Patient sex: M
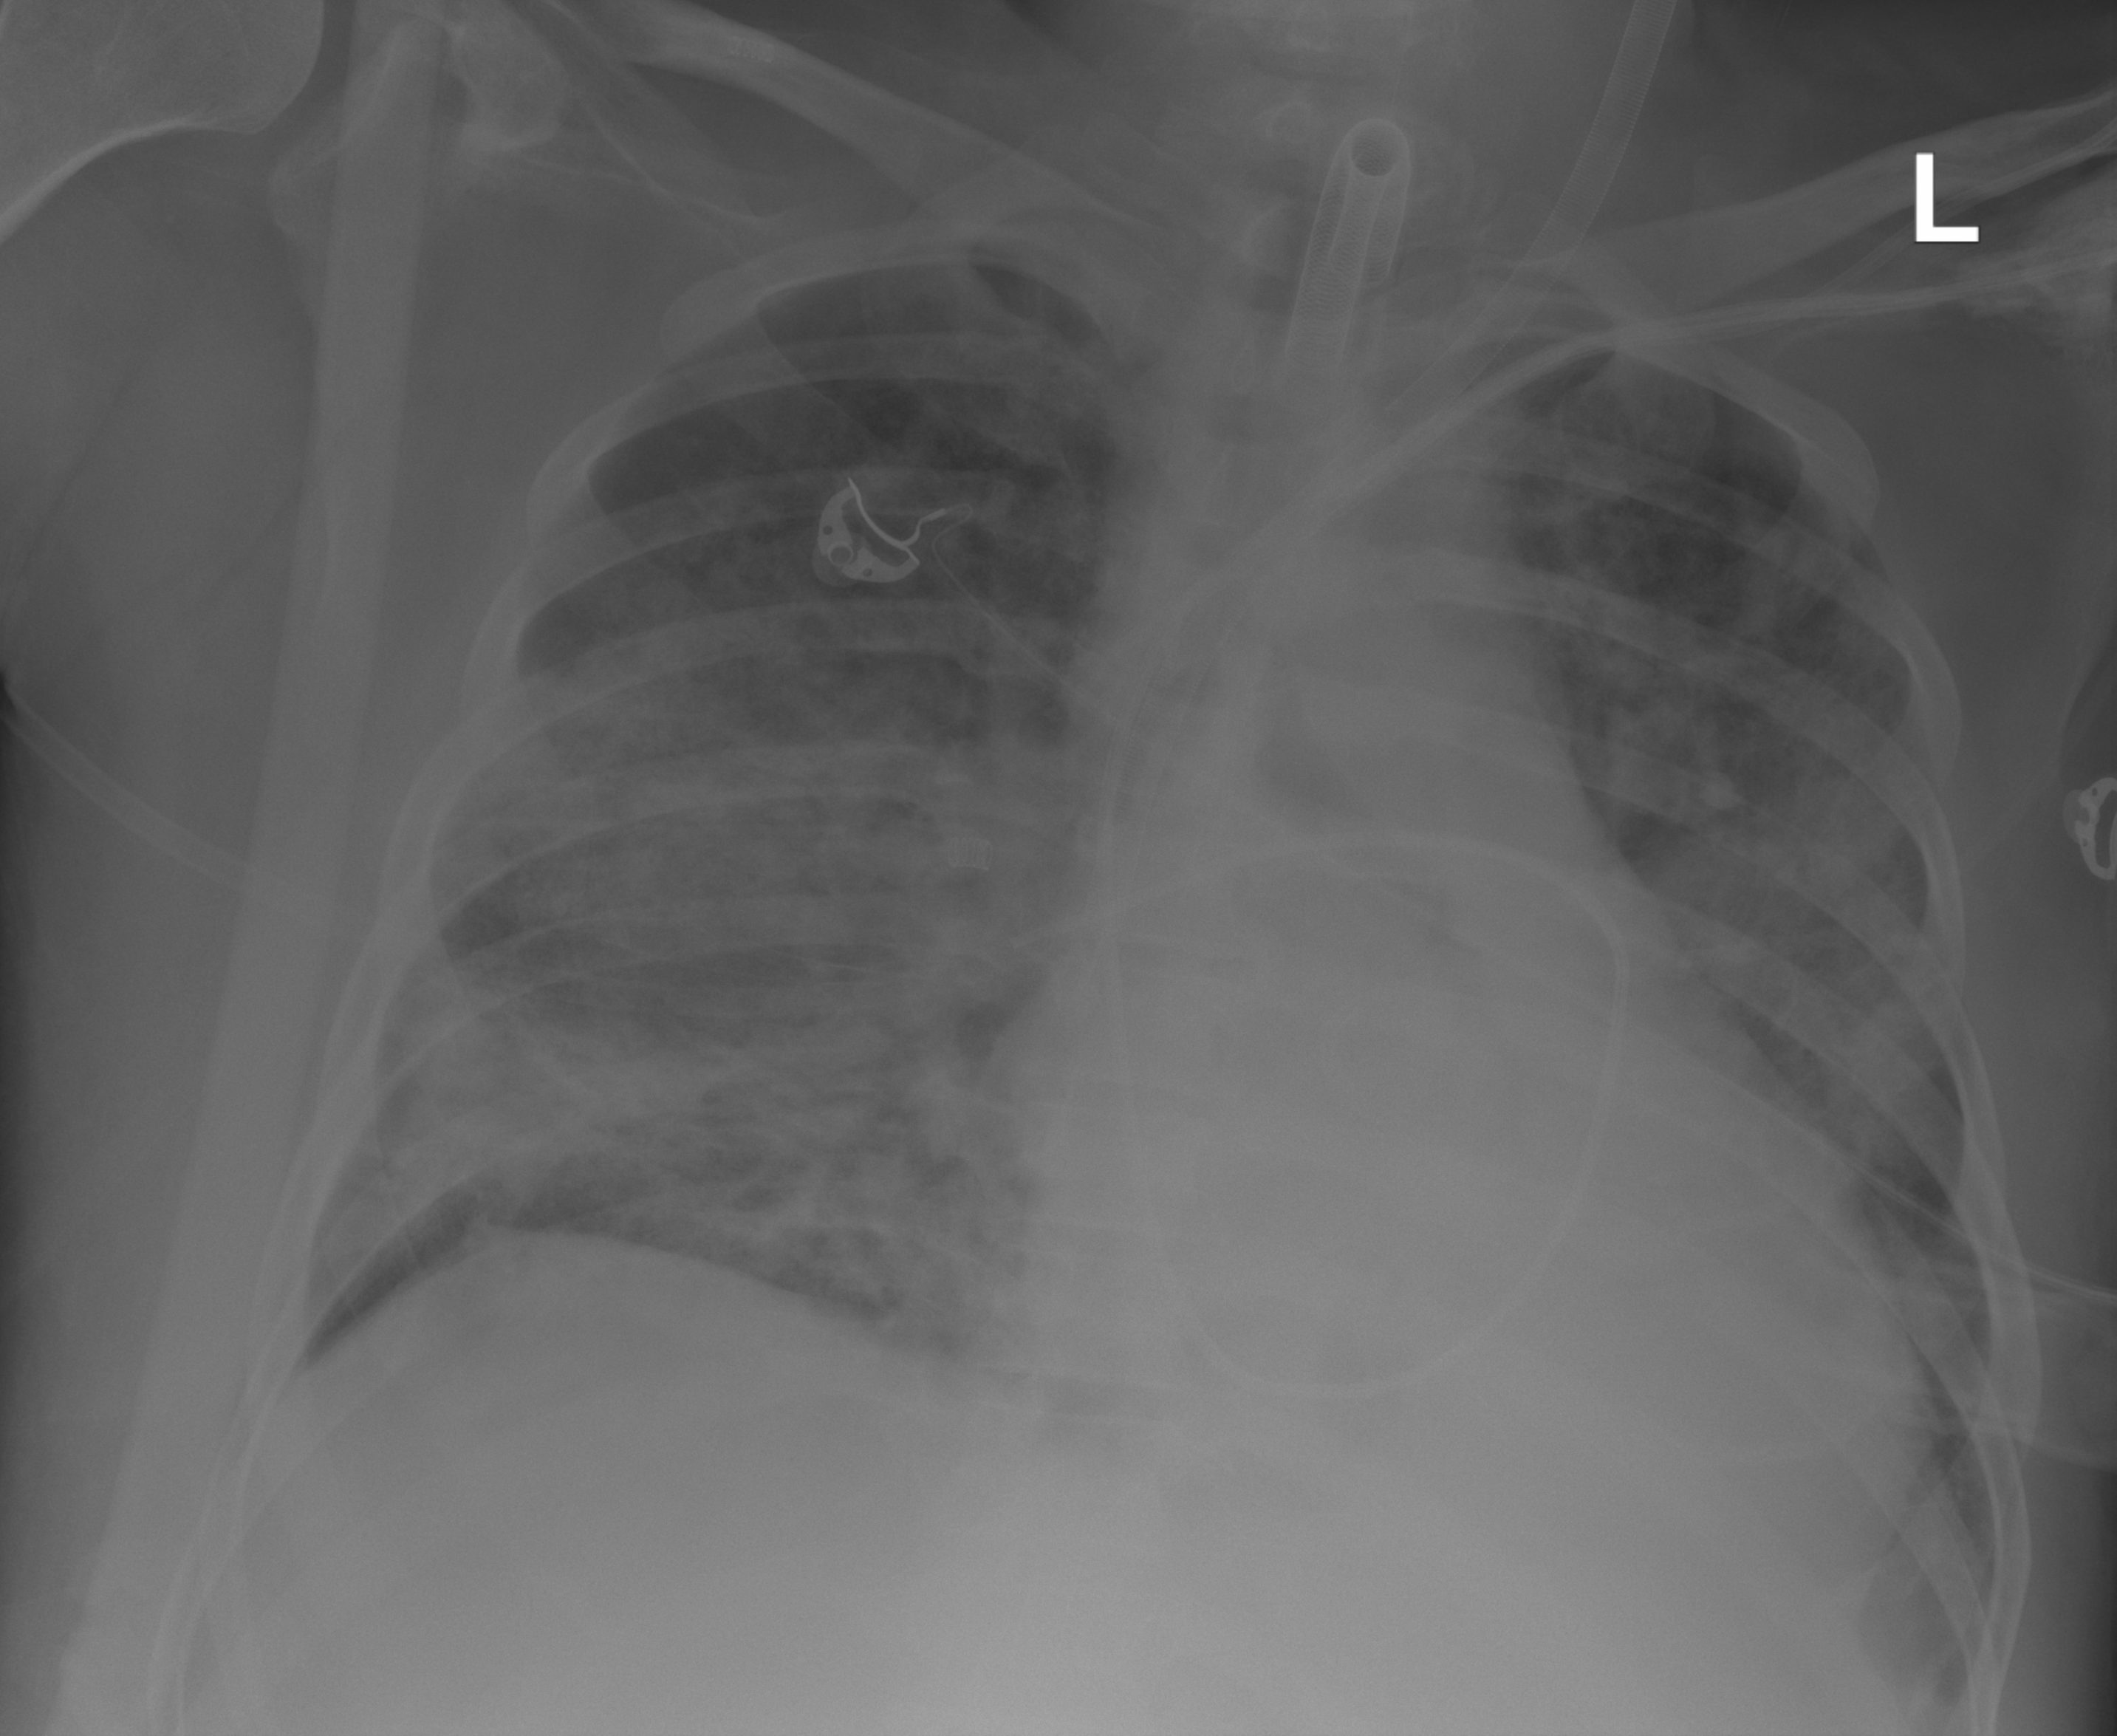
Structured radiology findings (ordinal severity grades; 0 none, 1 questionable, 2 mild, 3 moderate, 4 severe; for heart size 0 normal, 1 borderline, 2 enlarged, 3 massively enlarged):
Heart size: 2
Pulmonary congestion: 2
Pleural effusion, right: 2
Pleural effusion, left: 2
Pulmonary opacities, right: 2
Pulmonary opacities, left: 2
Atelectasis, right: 2
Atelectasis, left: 2